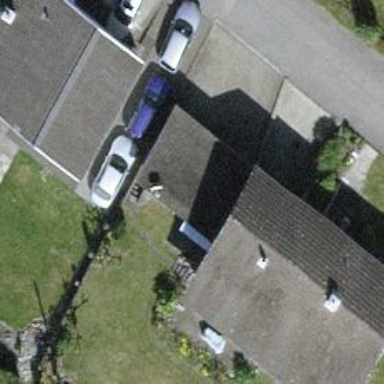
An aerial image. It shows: Detached building.